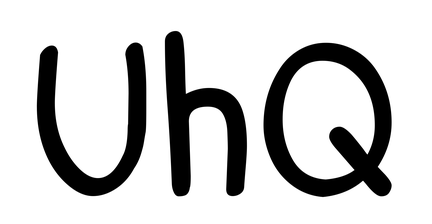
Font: PatrickHand-Regular